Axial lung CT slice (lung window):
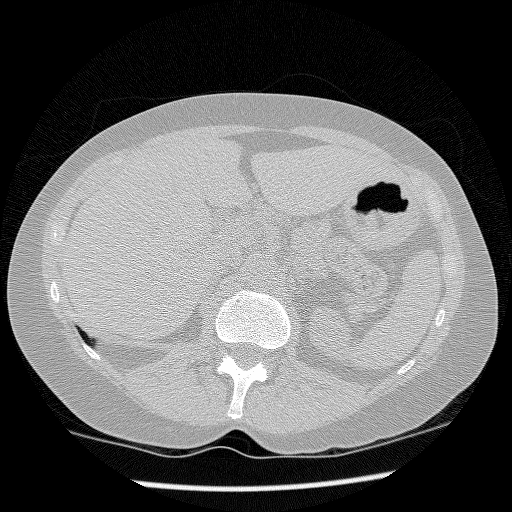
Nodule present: no